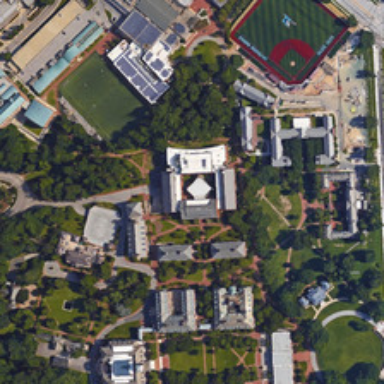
Many green trees and a baseball fields are in a school .